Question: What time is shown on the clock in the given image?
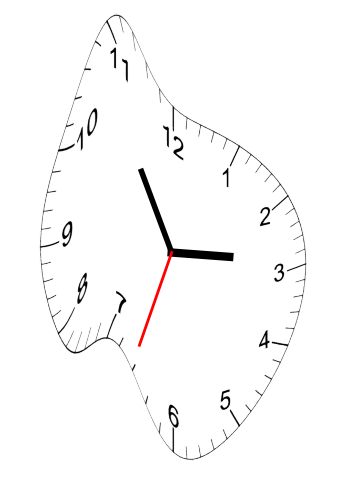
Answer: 02:54:33